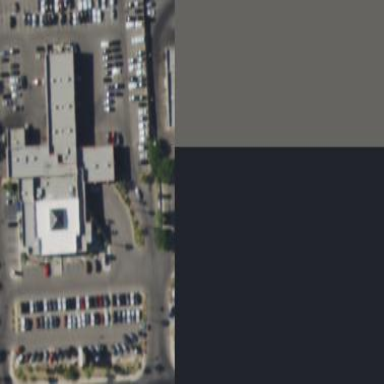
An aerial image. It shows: Building housing car shop.